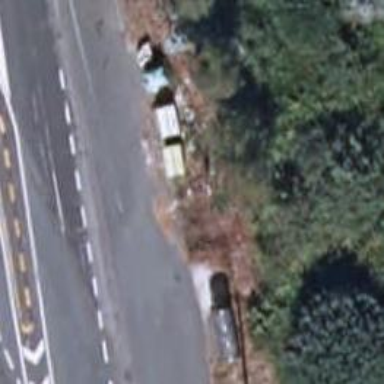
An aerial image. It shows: Bus stop with platform for public transport.